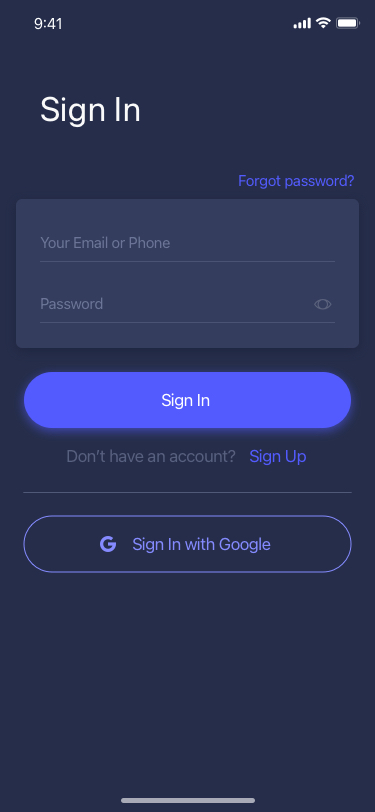
Text in this UI design:
Don’t have an account?
Sign Up
Sign In
Sign In with Google
Your Email or Phone
Password
Forgot password?
Sign In